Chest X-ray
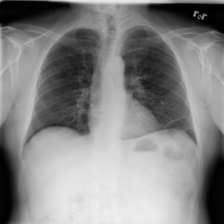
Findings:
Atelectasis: negative
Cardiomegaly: negative
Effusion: negative
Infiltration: negative
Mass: negative
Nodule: negative
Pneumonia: negative
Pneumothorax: negative
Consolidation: negative
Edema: negative
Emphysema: negative
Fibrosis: negative
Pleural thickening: negative
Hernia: negative